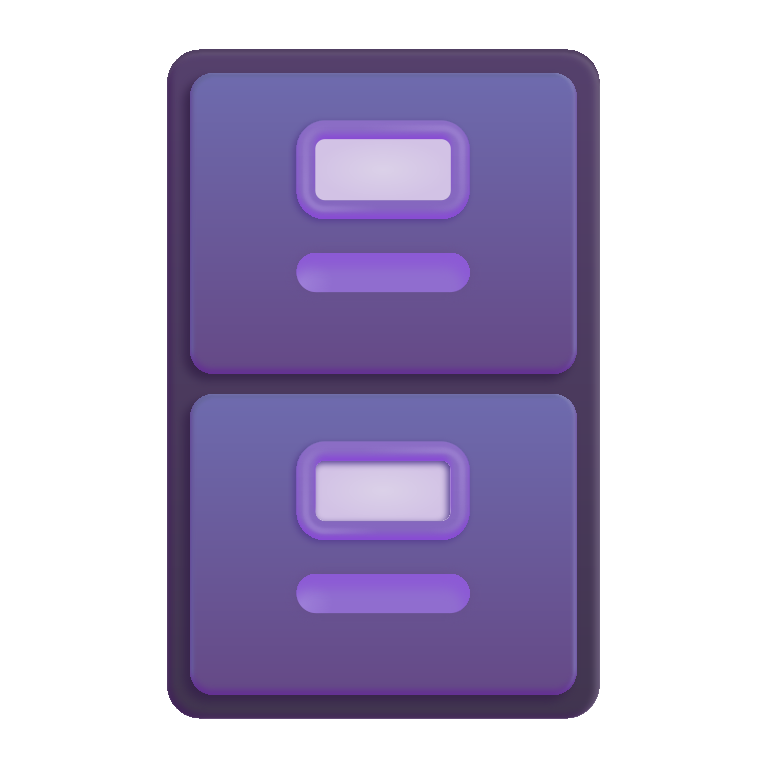
file cabinet color